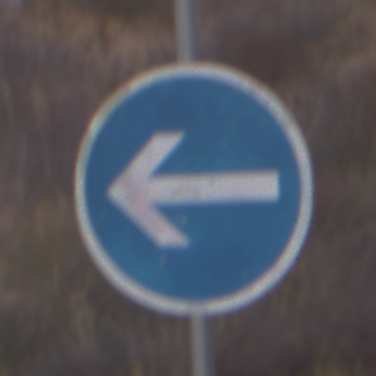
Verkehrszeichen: VorgeschriebeneFahrtrichtungHierLinks
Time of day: SunriseSunset
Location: Outdoor (Suburban)
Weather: PartlyCloudy
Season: NotSpecified
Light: Natural